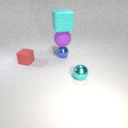
small cyan metal sphere in front of small blue metal sphere